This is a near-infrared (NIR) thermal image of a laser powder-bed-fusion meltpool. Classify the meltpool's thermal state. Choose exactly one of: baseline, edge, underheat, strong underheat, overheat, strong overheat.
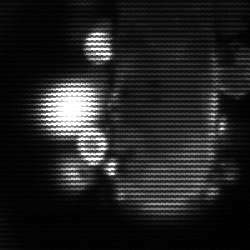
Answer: strong underheat